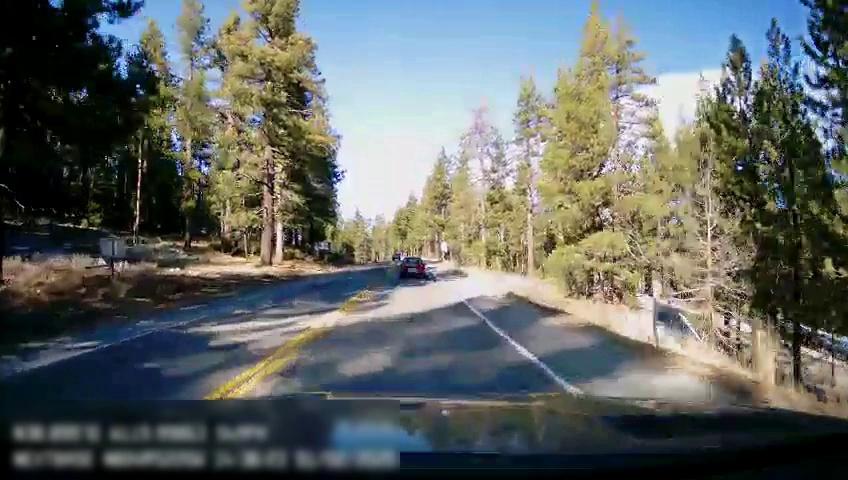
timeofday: Day
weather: Sunny
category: Drivable Space
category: Vehicles | Car
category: Lanes | Opposite Lane
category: Lanes | Current Lane
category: Lanes | Current Lane